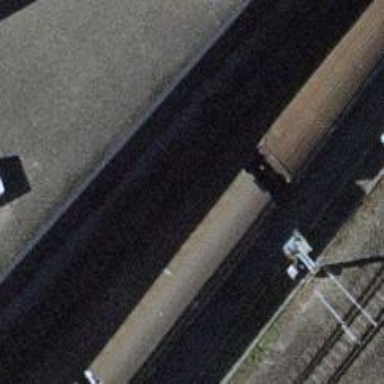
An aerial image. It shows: Railway switch.